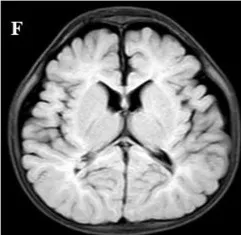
(F) Brain MRI: thinner corpus callosum.
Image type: radiology (mri)